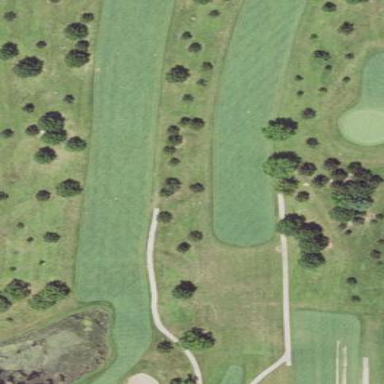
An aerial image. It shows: Grassy area designated as golf fairway.